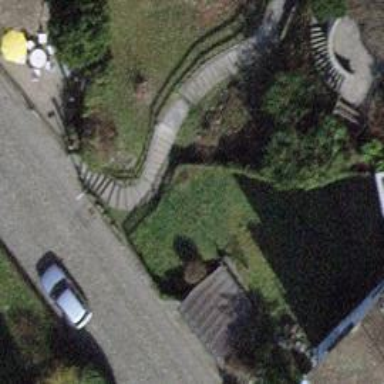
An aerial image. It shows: Road with steps.